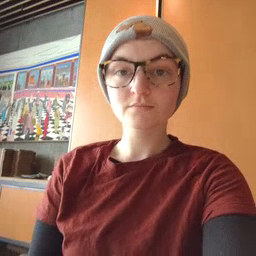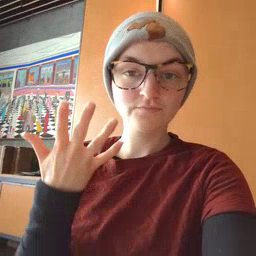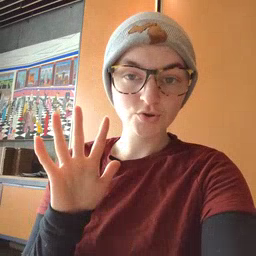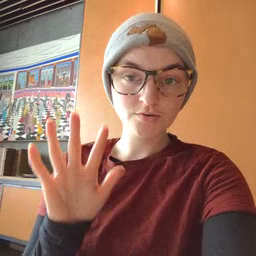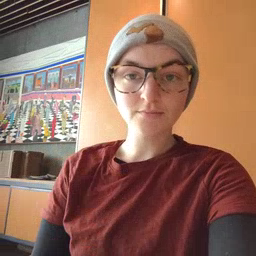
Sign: finish